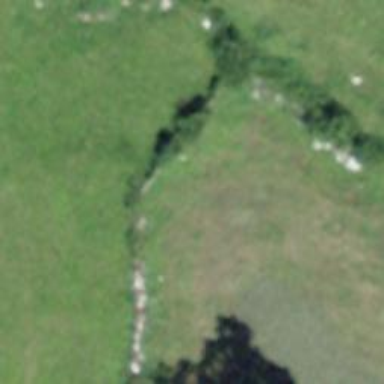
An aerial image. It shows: Dry stone wall barrier.